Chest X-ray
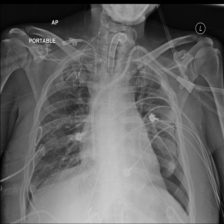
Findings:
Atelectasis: negative
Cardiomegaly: negative
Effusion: negative
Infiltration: negative
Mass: negative
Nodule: negative
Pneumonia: negative
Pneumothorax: positive
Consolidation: negative
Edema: negative
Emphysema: negative
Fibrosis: negative
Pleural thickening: negative
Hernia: negative